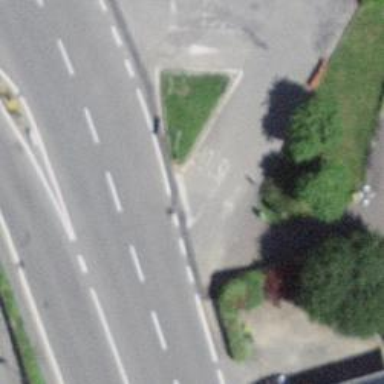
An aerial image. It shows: Footway with sett surface.